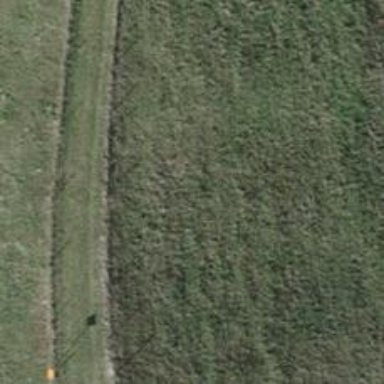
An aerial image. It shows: Pipeline marker.